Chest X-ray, AP view. Patient: 29 years old, sex F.
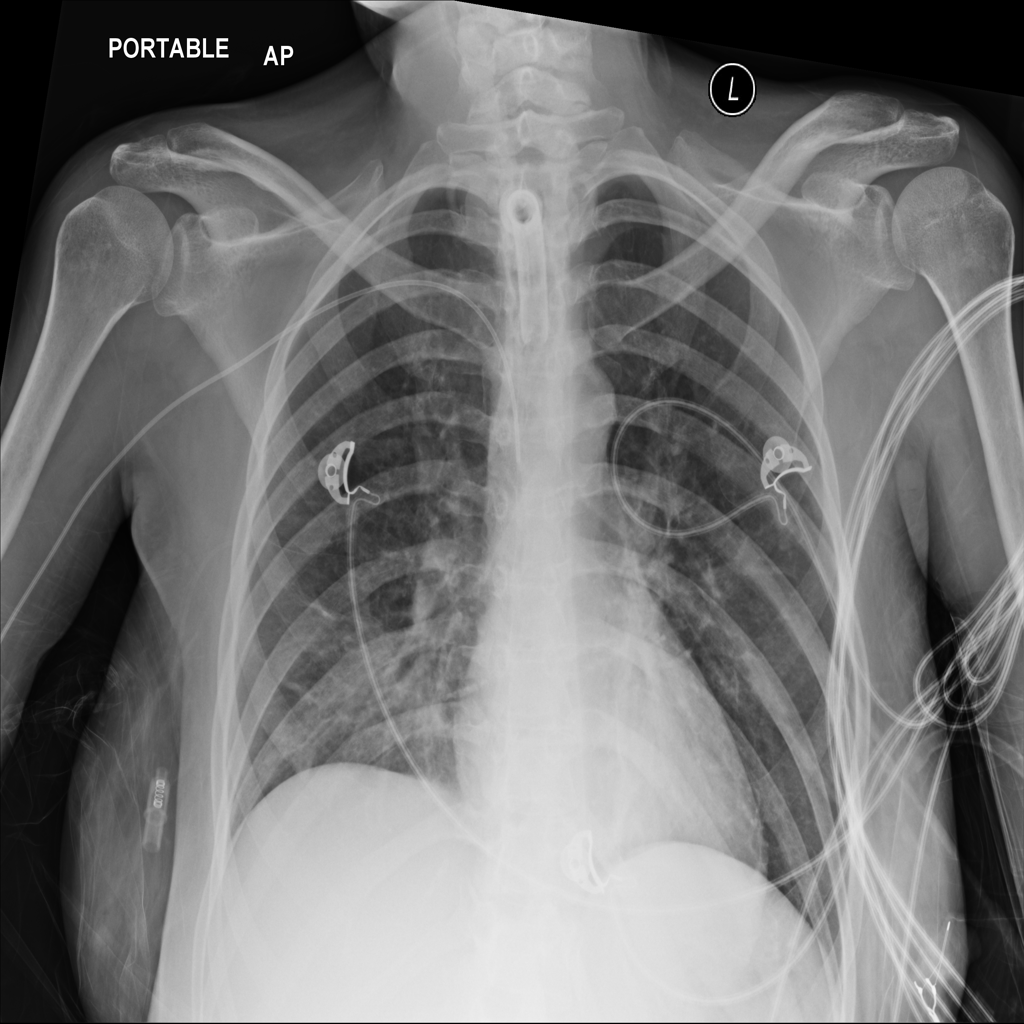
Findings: Infiltration